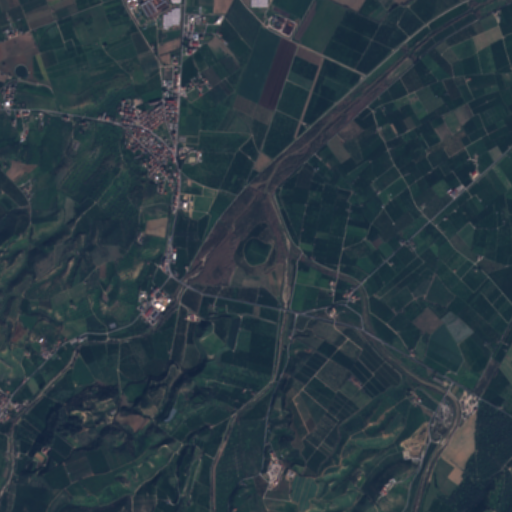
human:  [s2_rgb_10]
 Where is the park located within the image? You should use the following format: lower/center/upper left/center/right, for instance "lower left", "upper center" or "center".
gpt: The park is located in the upper left of the image.
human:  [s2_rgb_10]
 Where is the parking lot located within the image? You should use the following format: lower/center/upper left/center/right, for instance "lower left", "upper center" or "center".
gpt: The parking lot is located in the upper left of the image.
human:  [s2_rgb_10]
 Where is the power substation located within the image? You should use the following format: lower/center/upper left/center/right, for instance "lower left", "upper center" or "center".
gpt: The power substation is located in the upper center of the image.
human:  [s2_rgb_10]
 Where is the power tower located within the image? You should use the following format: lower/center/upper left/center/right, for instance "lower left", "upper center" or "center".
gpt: The power tower is located in the upper right of the image.
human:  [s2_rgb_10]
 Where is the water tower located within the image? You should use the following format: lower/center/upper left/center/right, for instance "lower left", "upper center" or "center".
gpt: The water tower is located in the upper right of the image.
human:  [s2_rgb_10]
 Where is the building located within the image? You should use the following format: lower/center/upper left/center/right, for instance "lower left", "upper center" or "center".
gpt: There is no building in the image.